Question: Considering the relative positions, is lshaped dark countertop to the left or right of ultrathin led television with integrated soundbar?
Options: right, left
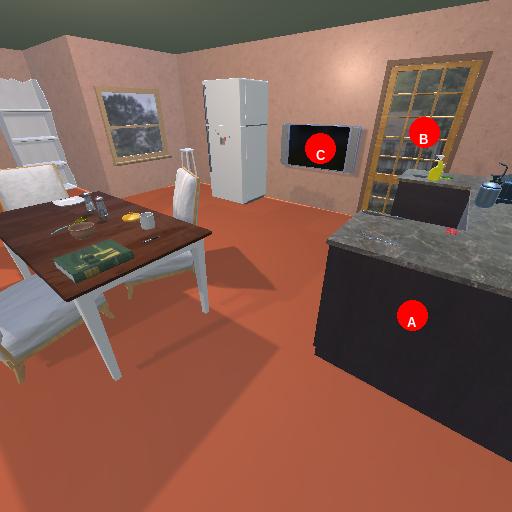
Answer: right